Question: I have the following SQL query:
'''
SELECT DISTINCT business_key
FROM Memory
WHERE concept <> 'case' OR attrib <> 'status' OR value <> 'closed'
'''
What I try to achieve is to get all unique business keys that don't have a record concept=case AND attrib=status AND value=closed. Running this query in MySQL with 500 000 records with all unique business_keys is very slow: about 11 seconds.
I placed indices to the business_key column, to the concept, attrib and value columns. I also tried with a combined index to all three columns (concept, attrib, value) but the result is the same.
Here is a screenshot of the 'EXPLAIN EXTENDED' command:

The interesting thing is that running the query without the distinct specifier results in a very fast execution.
I had also tried this:
'''
SELECT DISTINCT m.business_key
FROM Memory m
WHERE m.business_key NOT IN
(SELECT c.business_Key
FROM Memory c
WHERE c.concept = 'case' AND c.attrib = 'status' AND c.value = 'closed')
'''
with even worse results: around 25 seconds
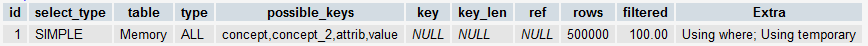
Answer: You could add a compound '(concept, attrib, value, business_key)' index so the query (if MySQL decides to use this index) can find all the info in the index without having to read the whole table.
Your query is equivalent to:
'''
SELECT DISTINCT business_key
FROM Memory
WHERE NOT (concept = 'case' AND attrib = 'status' AND value = 'closed')
'''
and to this (which will probably yield the same execution plan):
'''
SELECT business_key
FROM Memory
WHERE NOT (concept = 'case' AND attrib = 'status' AND value = 'closed')
GROUP BY business_key
'''
---
Since the 4 columns that are to be put in the index are all 'VARCHAR(255)', the index length will be pretty large. MyISAM will not allow more than 1000 bytes and InnoDB no more than 3072.
One solution is to cut the length of the last part, making the index length less than 1000: '255+255+255+230 = 995':
'(concept, attrib, value, business_key(220))'
It will work but it's really not good to have so large index lengths, performance wise.
Another option is to lower the length of all or some of those 4 columns, if that complies with the data you expect to store there. No need to declare length '255' if you expect to have maximum of '100' in a column.
Another option you may consider is putting those 4 columns in 4 separate reference tables. (Or just the columns that have repeated data. It seems that 'business_key' will have duplicate data but not that many. So, it won't be much good to make a reference table for that column.)
Example: Put 'concept' values in a new table with something like:
'''
CREATE TABLE Concept_Ref
( concept_id INT AUTO_INCREMENT
, concept VARCHAR(255)
, PRIMARY KEY concept_id
, UNIQUE INDEX concept_idx (concept)
) ;
INSERT INTO Concept_Ref
( concept )
SELECT DISTINCT
concept
FROM
Memory ;
'''
and then change the 'Memory' table with:
'''
ALTER TABLE Memory
ADD COLUMN concept_id INT ;
'''
do this (once):
'''
UPDATE
Memory m
JOIN
Concept_Ref c
ON c.concept = m.concept
SET m.concept_id = c.concept_id
'''
and then drop the 'Memory.concept' column:
'''
ALTER TABLE Memory
DROP COLUMN concept ;
'''
You can also add 'FOREIGN KEY' references if you change your tables from MyISAM to InnoDB.
After doing the same for all 4 columns, not only the length of new compound index in the 'Memory' table will be much smaller but your table size will be much smaller, too. Additionally, any other index that uses any of those columns will have smaller length.
Off course the query would need 4 JOINs to be written. And any 'INSERT', 'UPDATE' or 'DELETE' statement to this table will have to be changed and carefully designed.
But overall, I think you will have better performance. With the design you have now, it seems that values like ''case'', ''status'' and ''closed'' are repeated many times.